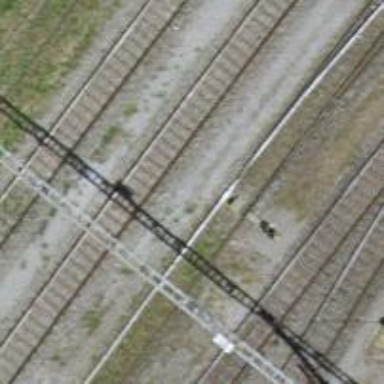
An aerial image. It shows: Single-track electrified railway service yard with contact line for trains.